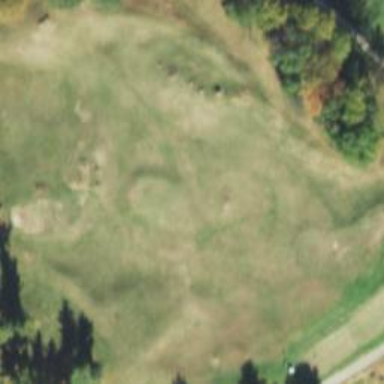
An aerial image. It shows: Grassy area designated as golf fairway.